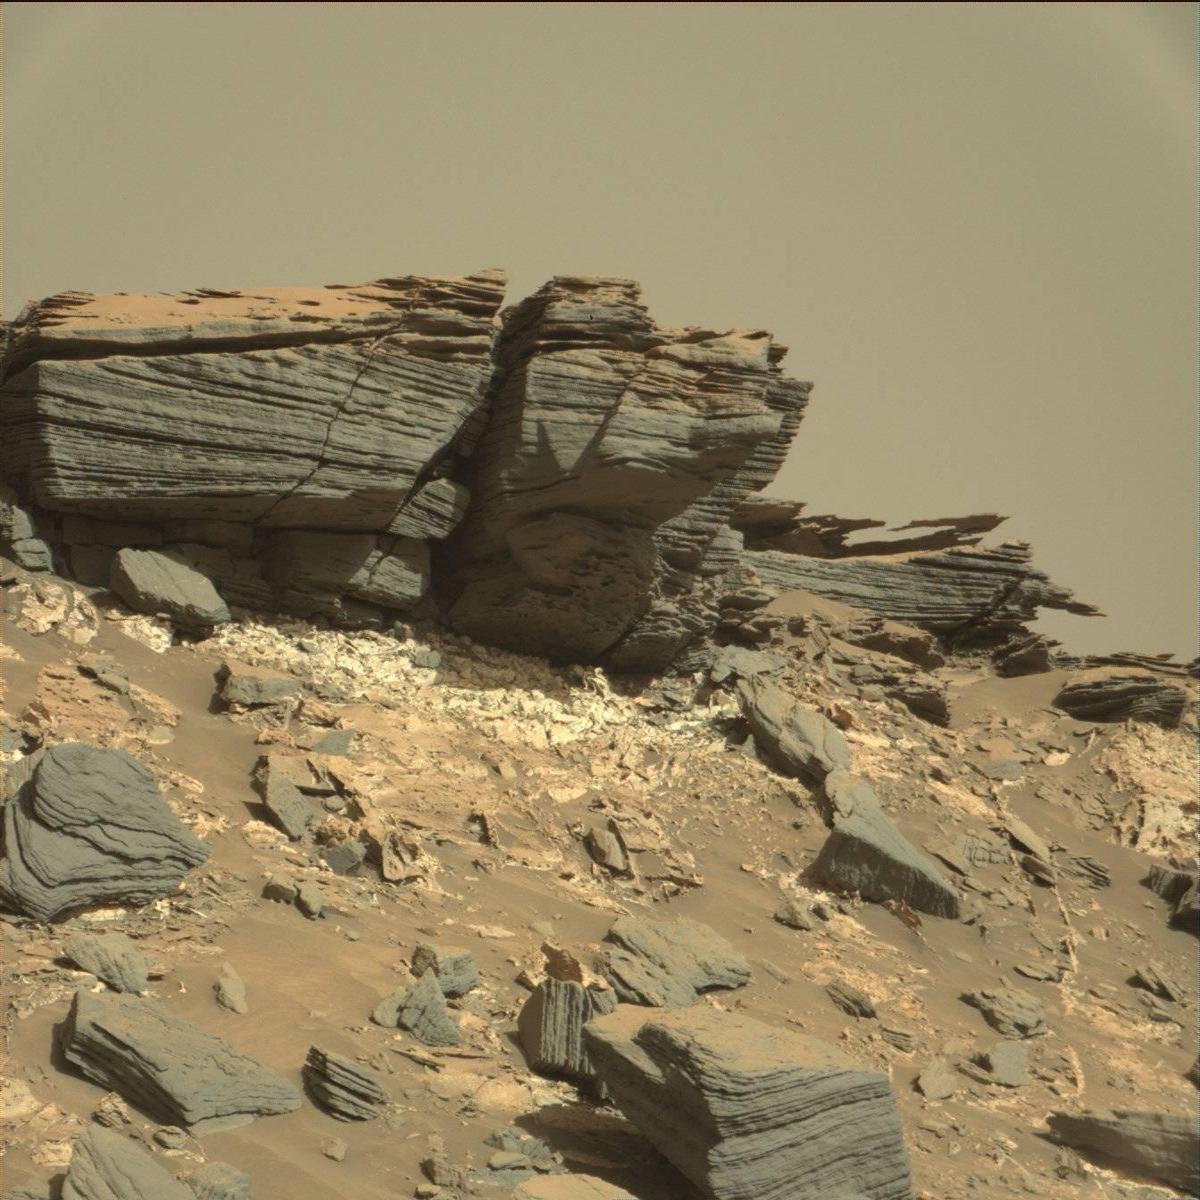
Terrain classes present: Bedrock, Rock, Sand / Soil, Sky